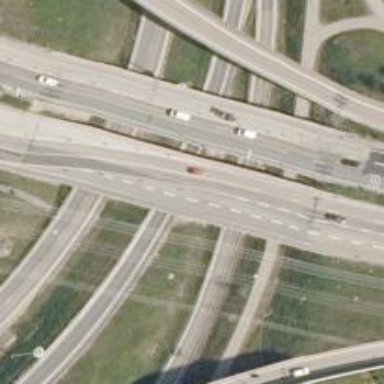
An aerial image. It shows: Trunk highway bridge with asphalt surface.